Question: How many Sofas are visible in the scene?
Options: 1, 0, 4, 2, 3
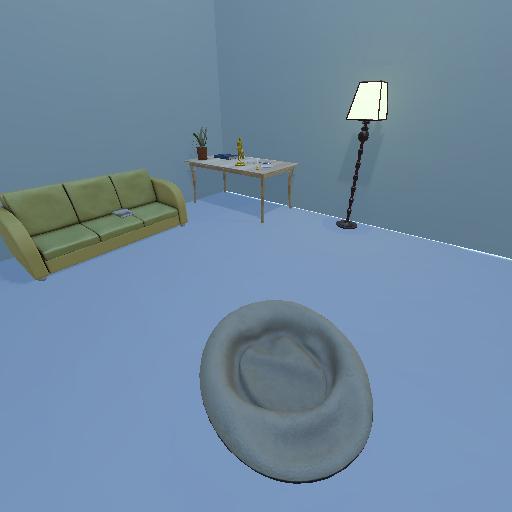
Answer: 1